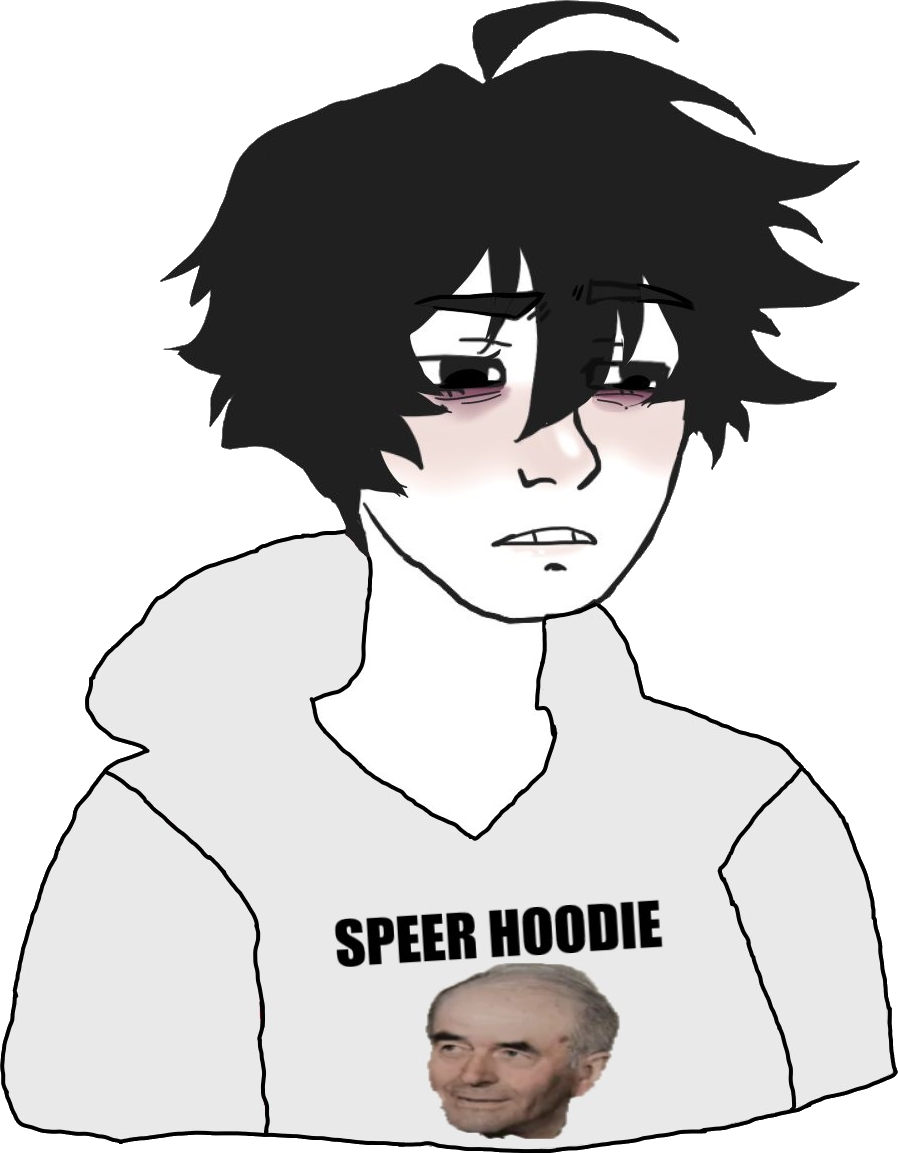
Label: 5_Twinkjak